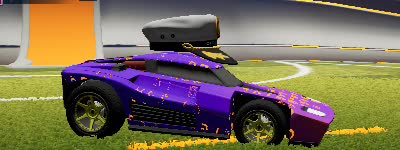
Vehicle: breakout